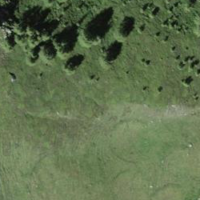
EUNIS habitat code: 26
Species observed at this site:
Dryas octopetala